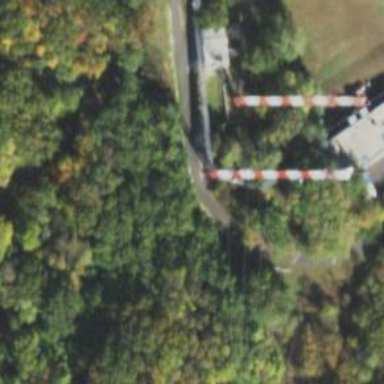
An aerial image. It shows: Communication mast tower.